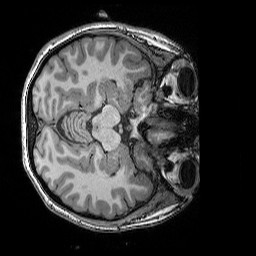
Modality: T1w
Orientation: axial
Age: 21
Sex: female
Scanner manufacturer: siemens
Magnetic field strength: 3 T
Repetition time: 2.25 s
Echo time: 0.00418 s